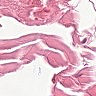
Metastatic tissue present: no